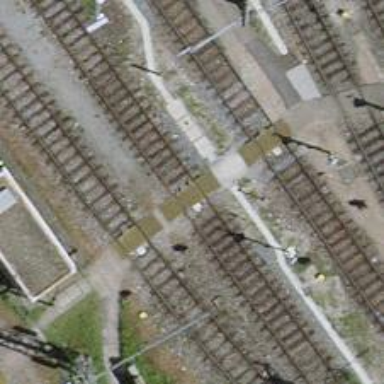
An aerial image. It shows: Railway crossing.